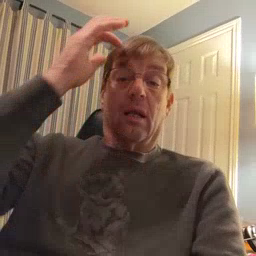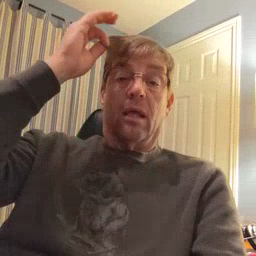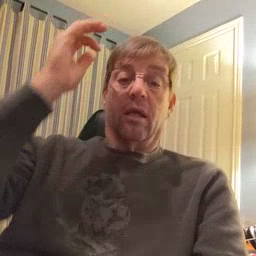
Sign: hair